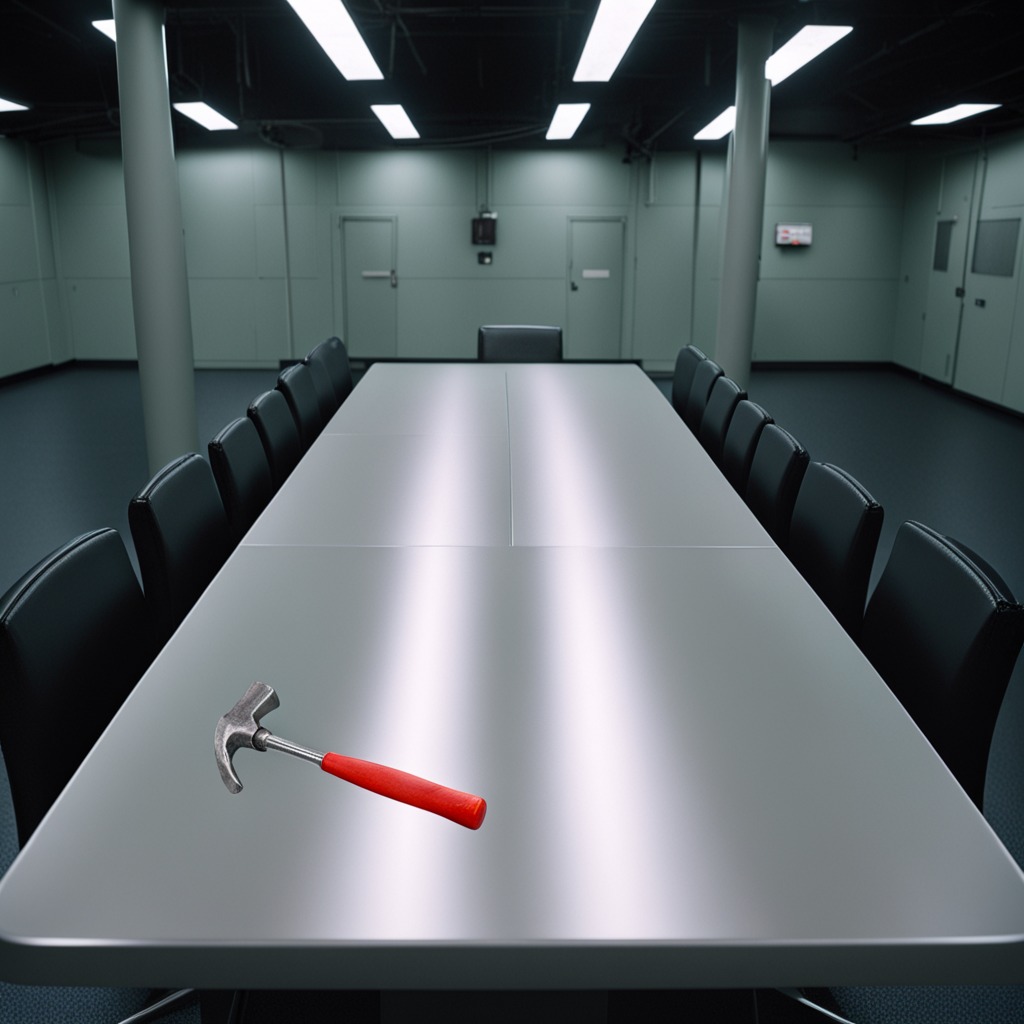
A hammer lies on a clean empty table in a railway signal maintenance room lit by harsh overhead fluorescents photorealistic surface textures crisp shadows high dynamic range